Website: walmart
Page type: customer-info-address
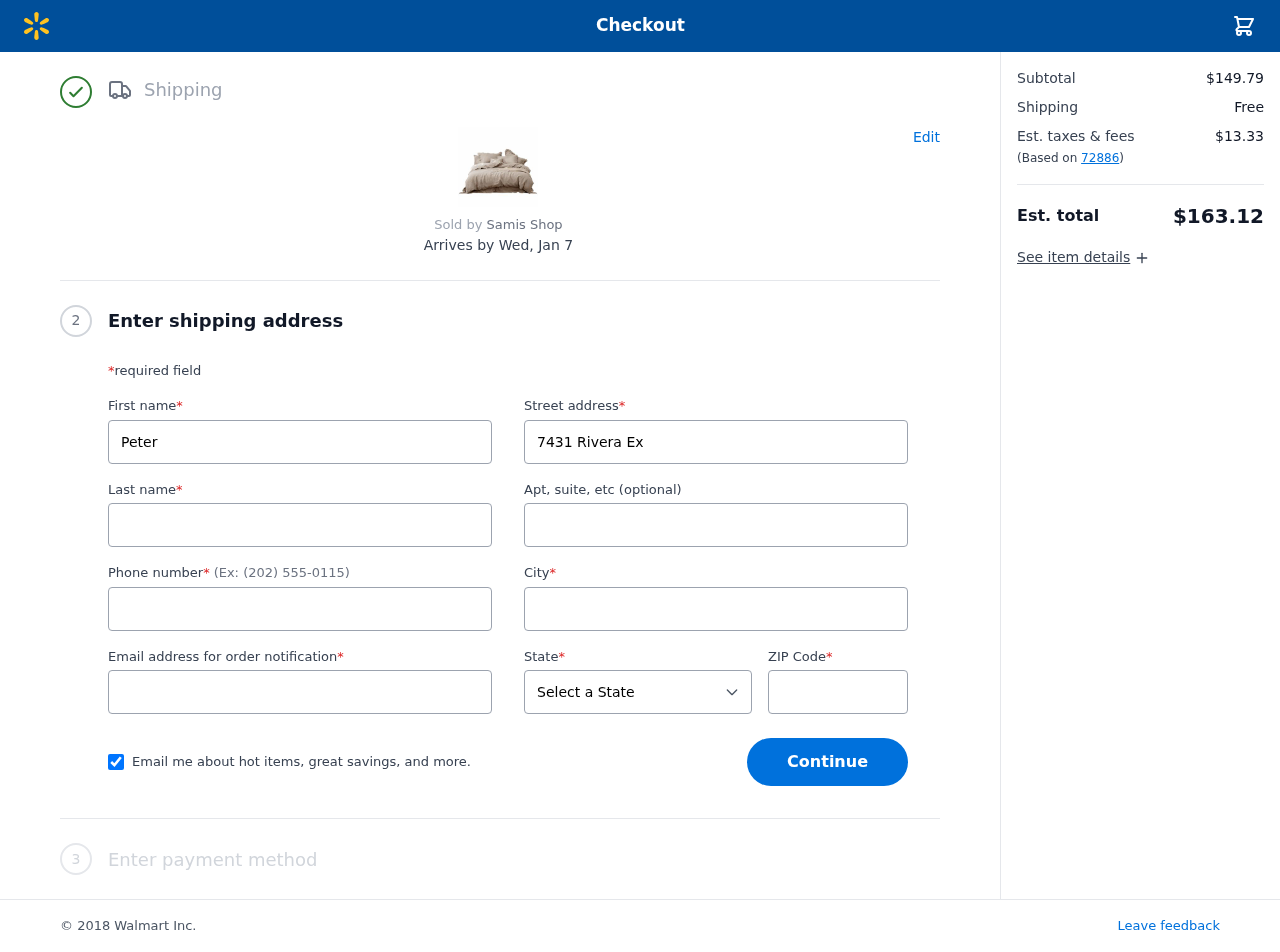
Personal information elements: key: PII_CITY
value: North Christophermouth
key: PII_EMAIL
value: pkim@gmail.com
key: PII_FIRSTNAME
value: Peter
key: PII_LASTNAME
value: Kim
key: PII_PHONE
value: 7842465300
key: PII_POSTCODE
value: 72886
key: PII_STATE
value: New York
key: PII_STREET
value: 7431 Rivera Expressway
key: PII_STREET2
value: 1846 Roth Trail Apt. 401
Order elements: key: ORDER_DELIVERY_DATE
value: Wed, Jan 7
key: ORDER_SUBTOTAL
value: $149.79
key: ORDER_SHIPPING_COST
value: Free
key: ORDER_TAX
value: $13.33
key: ORDER_TOTAL
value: $163.12